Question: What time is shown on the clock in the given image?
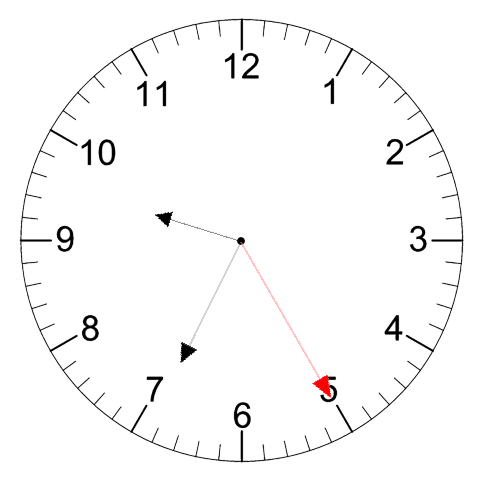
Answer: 09:34:25